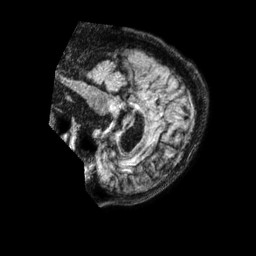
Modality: FLAIR
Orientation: sagittal
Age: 78
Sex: male
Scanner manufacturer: philips
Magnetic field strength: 1.5 T
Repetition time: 4.8 s
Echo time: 0.3364 s